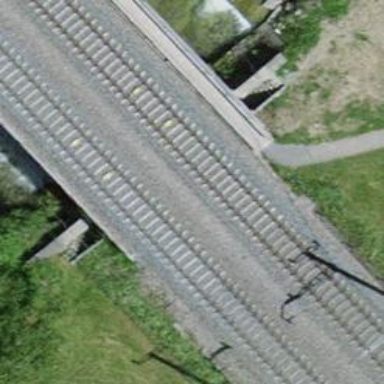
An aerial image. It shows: Bridge with electrified railway tracks featuring contact line.